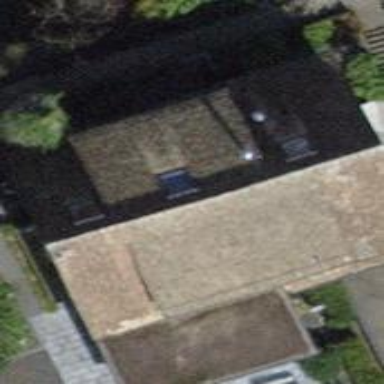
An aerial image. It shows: Gabled roof apartments building.